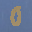
Label: 0